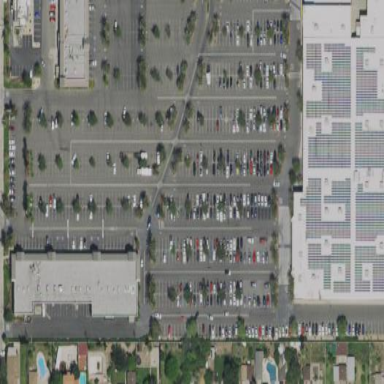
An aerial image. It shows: Parking area.